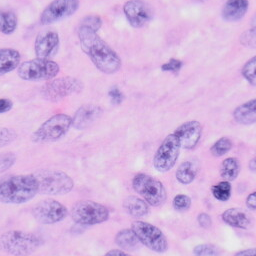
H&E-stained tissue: Skin